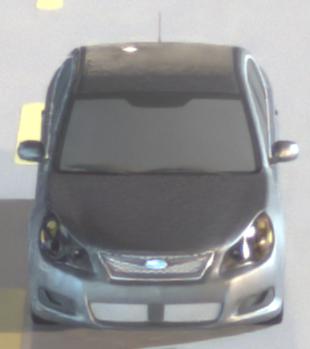
Make: Subaru
Model: Legacy 2.0R
Detailed model: Legacy (IV) Limousine
Model produced from: 2007/09
Model produced until: 2008/10
Doors: 4
Color: gray
Road condition: dry road
Daytime: night
Contrast: high contrast